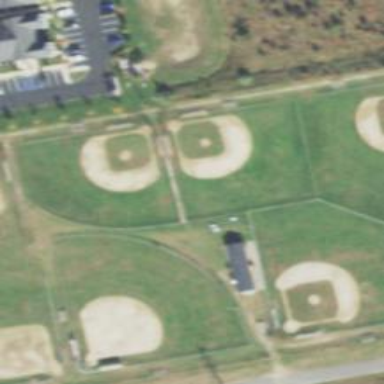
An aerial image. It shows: Baseball pitch for leisure and sports activities.